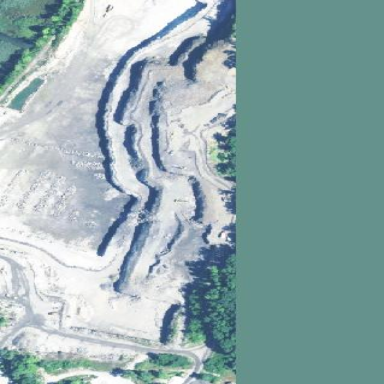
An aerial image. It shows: Quarry area.